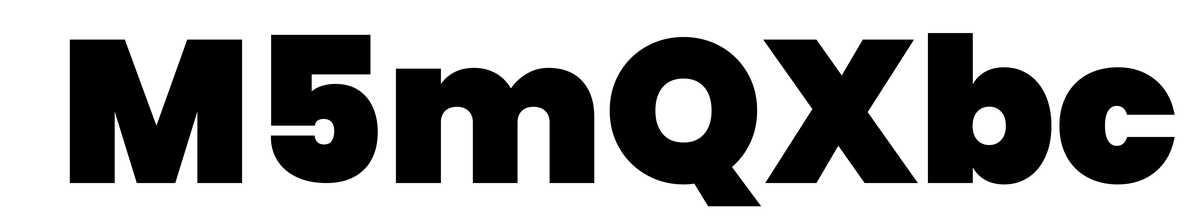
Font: Poppins-Black